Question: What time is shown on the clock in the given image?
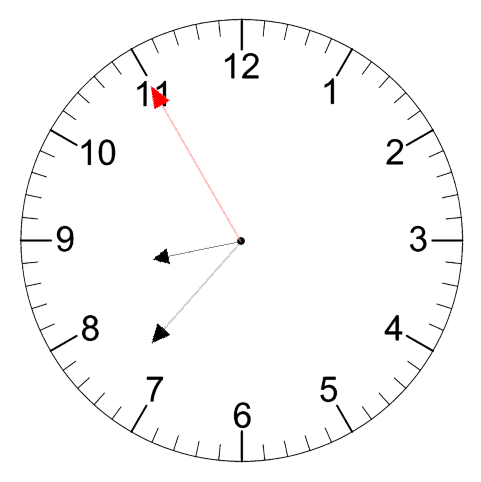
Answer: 08:36:55